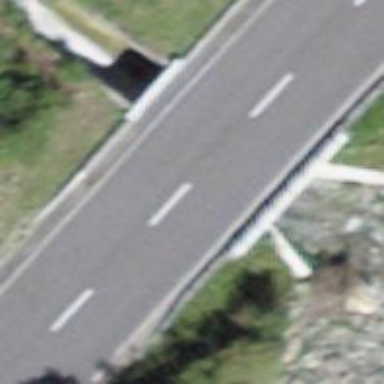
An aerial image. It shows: Primary highway bridge.